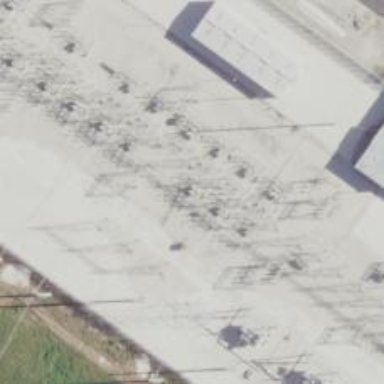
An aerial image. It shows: Switch for power supply.